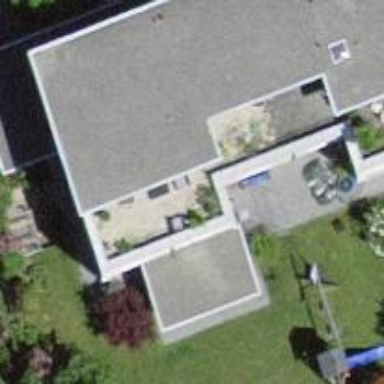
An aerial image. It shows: Terrace building.